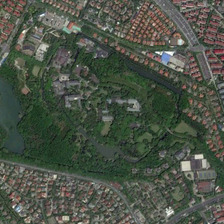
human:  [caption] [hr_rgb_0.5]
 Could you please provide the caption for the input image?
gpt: many crowded small buildings are around a park with many green trees and several ponds .

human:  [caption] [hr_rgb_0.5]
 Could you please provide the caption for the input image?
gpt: many crowded small buildings are around a park with many green trees and several ponds .

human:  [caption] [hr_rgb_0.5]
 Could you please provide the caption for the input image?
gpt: many crowded small buildings are around a park with many green trees and several ponds .

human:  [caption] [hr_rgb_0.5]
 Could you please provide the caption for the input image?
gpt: many crowded small buildings are around a park with many green trees and several ponds .

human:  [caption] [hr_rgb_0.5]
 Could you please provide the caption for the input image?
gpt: many crowded small buildings are around a park with many green trees and several ponds .